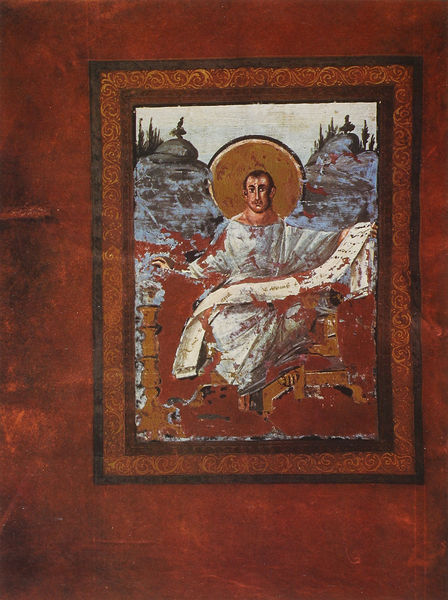
Titel: Krönungsevangeliar
Institution: Wien, Schatzkammer
Schlagwörter: felsen, gemälde, hand, mann, weiß, bäume, sitzen, stadt, braun, hintergrund, holz, orange, stuhl, rot, schnee, ornament, rahmen, steine, gewand, gold, sitzend, stoff, schrift, papier, berge, thron, ornamente, transparent, buch, vergoldet, kuppeln, deckblatt, heiligenschein, kreuze, nimbus, leder, heiliger, schriftrolle, gelehrter, fresko, wandbild, handschrift, prägung, banderole, buchmalerei, evangelist, evangeliar, psalter, njesus